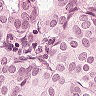
Metastatic tissue present: yes